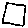
Label: square